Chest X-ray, PA view. Patient: 64 years old, sex M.
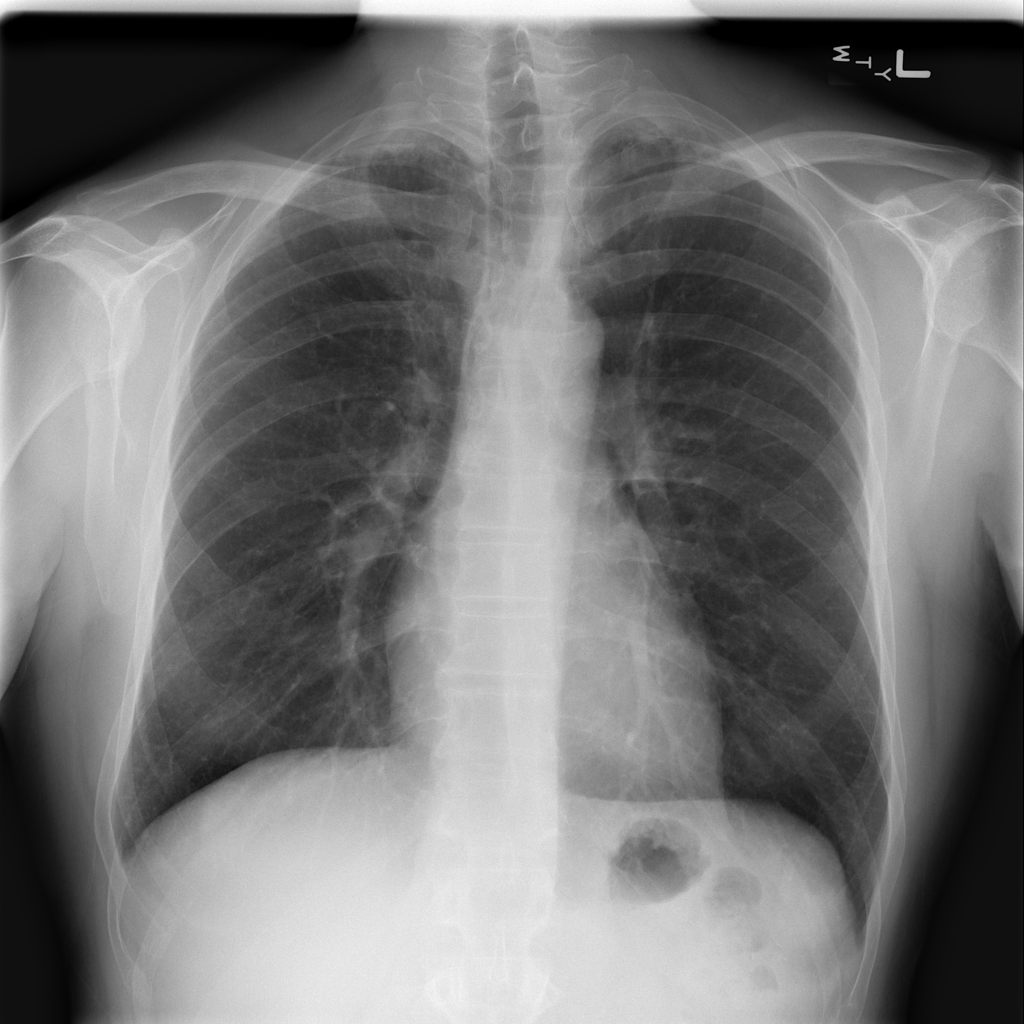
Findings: Nodule, Pleural_Thickening